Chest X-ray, PA view. Patient: 70 years old, sex F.
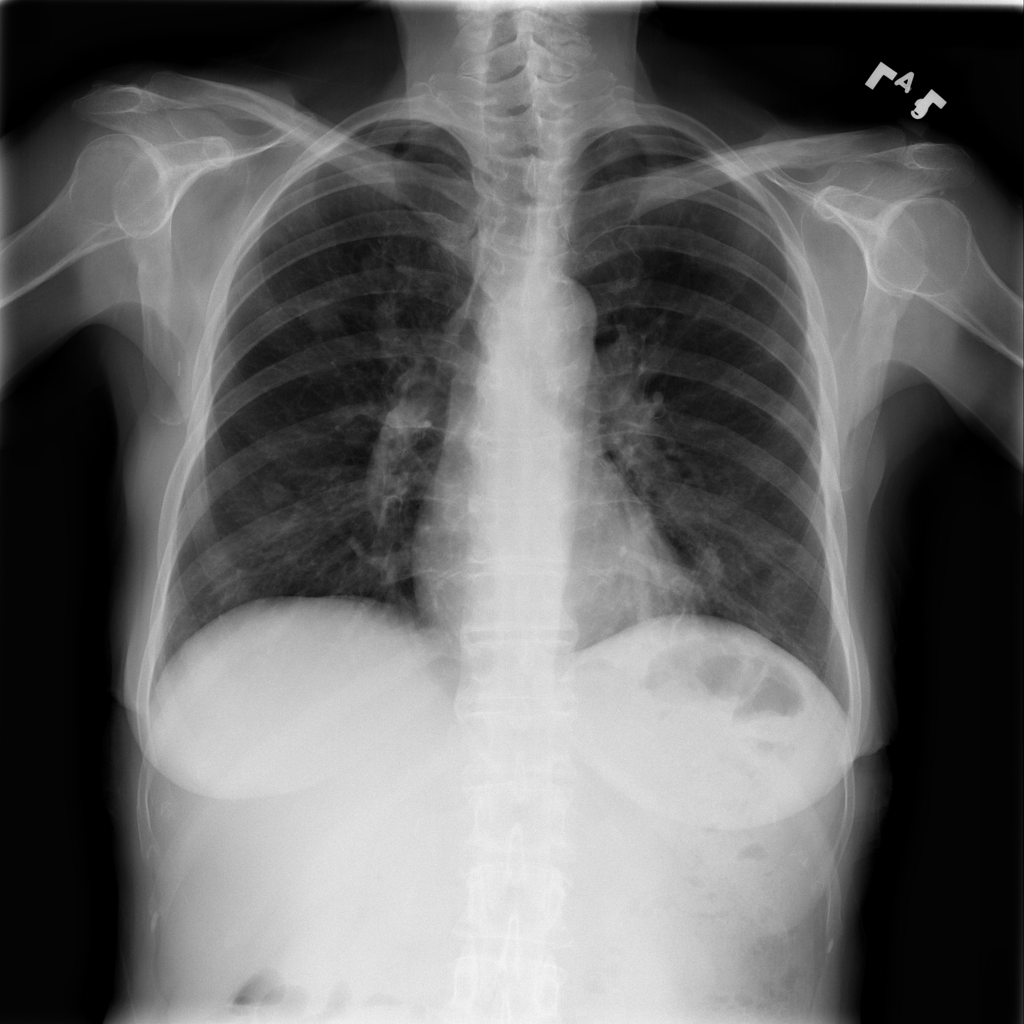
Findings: Nodule